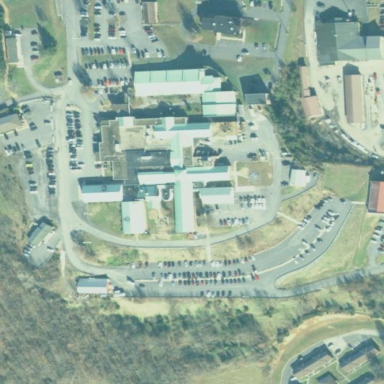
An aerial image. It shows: Hospital providing healthcare services.